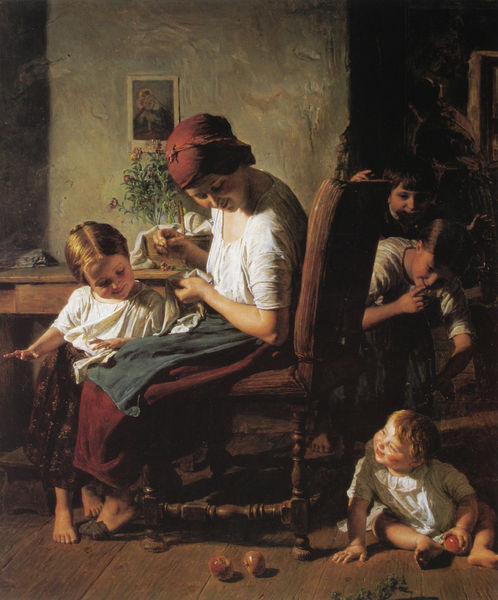
Titel: Mutter mit Kindern
Künstler: Ferdinand Georg Waldmüller
Standort: Wien
Institution: Kunsthandlung C. Bednarczyk
Schlagwörter: blau, dunkel, gemälde, hand, schatten, weiß, grün, mädchen, ocker, sitzen, äste, abend, blumen, braun, finger, frau, grau, haar, hell, hintergrund, holz, kleid, kleider, licht, mund, raum, schwarz, stuhl, tisch, zimmer, blick, gebäude, haus, obst, rot, tuch, beige, haube, rock, blond, hemd, kappe, mütze, wand, arm, arme, augen, band, blicke, bluse, falten, gesicht, halten, kleidung, rahmen, stehen, bild, bildnis, hals, holzstuhl, hände, innenraum, möbel, niederlande, rückenlehne, schauen, signatur, ast, hütte, sonne, boden, auge, haare, interieur, realismus, sessel, stickerei, stoff, stoffe, tücher, familie, mutter, tochter, pflanze, pflanzen, lippen, scheitel, schultern, alltag, bauern, genre, kinder, kreis, rund, frucht, früchte, beine, deutschland, apfel, lächeln, schürze, äpfel, bein, füße, magd, bilderrahmen, liebe, ruhe, wohnzimmer, armlehne, lehne, genrebild, naturalismus, jungen, arbeiten, blusen, bäuerin, lehm, warm, mauer, monochrom, winter, baby, dielen, kissen, polster, diele, holzboden, spielen, handarbeit, kopftuch, nähen, schublade, bohlen, stube, kammer, nadel, sticken, stopfen, holzdielen, junge, ellenbogen, blumenstrauss, geschwister, schwestern, strauß, wände, lachen, spiel, fussboden, barfuss, fugen, amme, babys, bälle, kugeln, tanne, dielenboden, schwester, tischplatte, anschauen, aufmerksamkeit, kleidchen, kleinkind, zuneigung, wärme, schlappen, putz, mauern, stuhlbeine, bäckchen, schaukelstuhl, fröhlich, blickkontakt, bordeauxrot, hausarbeit, ansehen, brüder, bänder, verstecken, waldmüller, armut, pullover, pulli, süddeutschland, gedrechselt, bruder, georg, holzdiele, latz, kleinkinder, anblicken, bolen, ferdinand waldmüller, gemütlich, gemütlichkeit, heiligenbild, näharbeit, pssst, pst, shirt, stills, streich, tille, versteckspiel, weihnacht, weihnachten, ärgern, biedermaier, heim, risch, gedrechstelt, dielenbretter, george waldmüller, jungen#blumen, strrauß, kalwand, nächen, tratzen